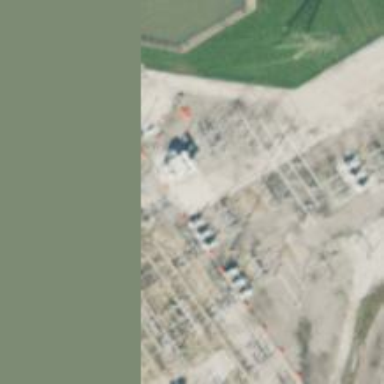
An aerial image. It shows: Switch used for power control.